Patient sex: M
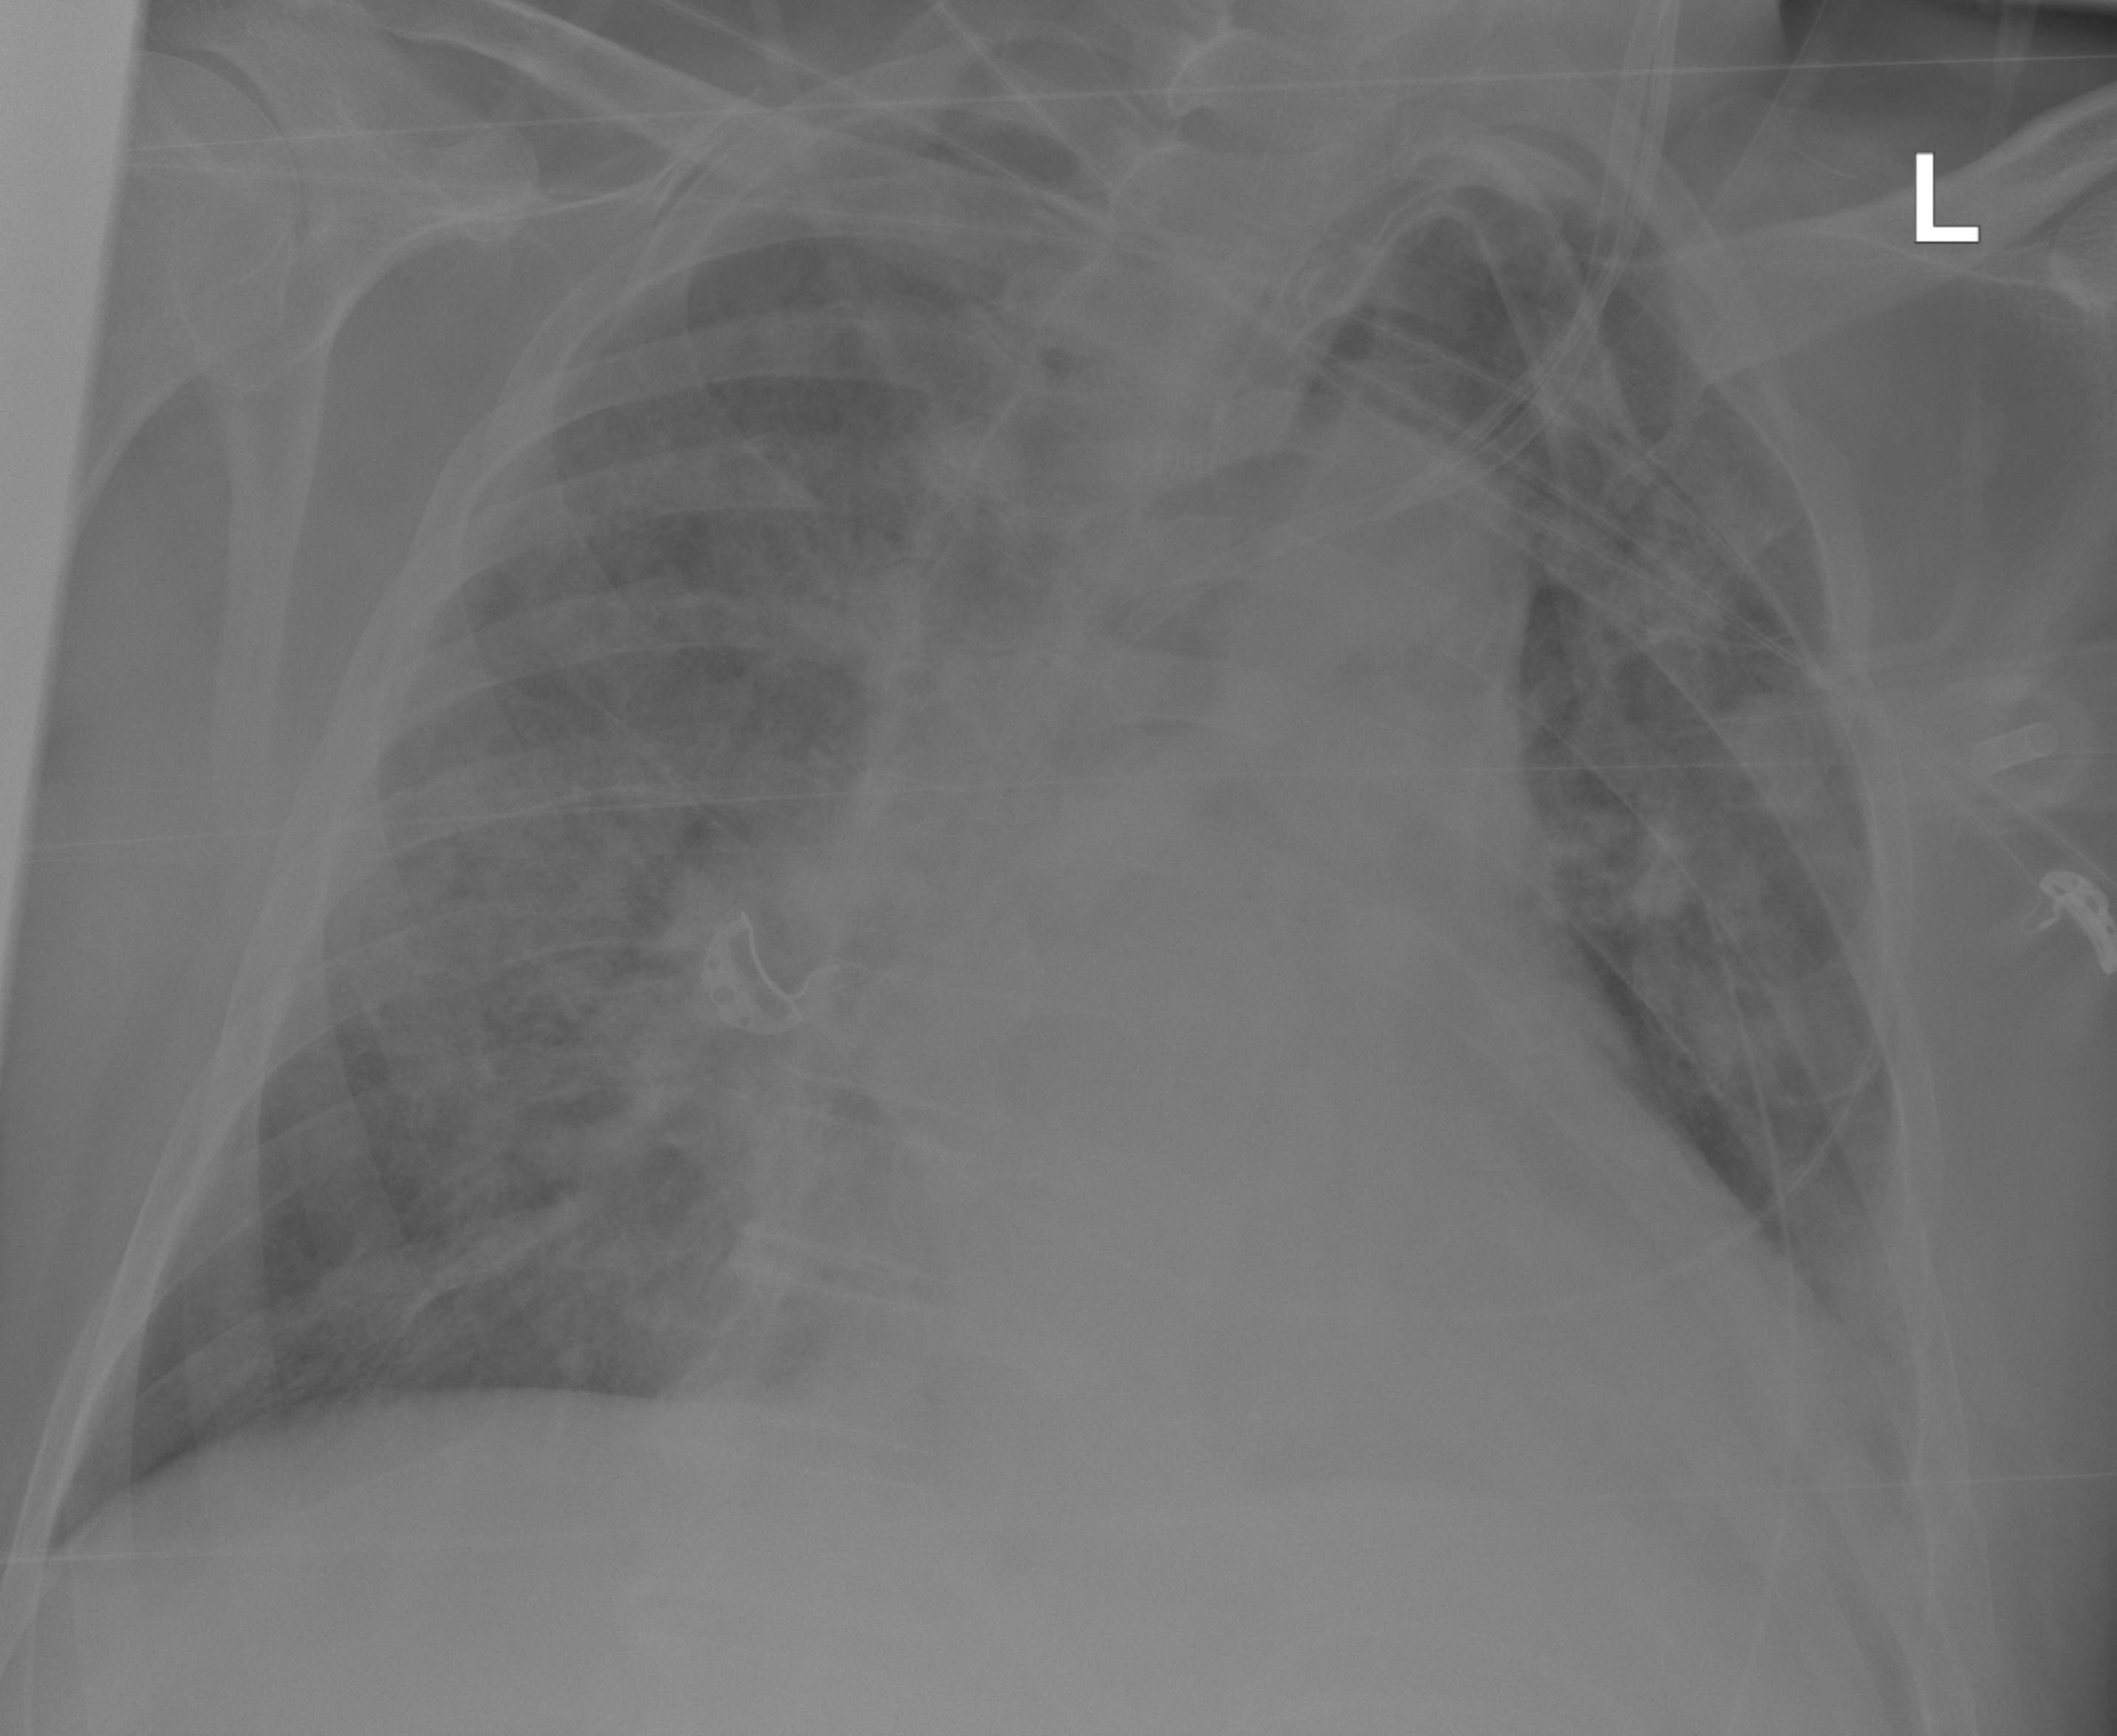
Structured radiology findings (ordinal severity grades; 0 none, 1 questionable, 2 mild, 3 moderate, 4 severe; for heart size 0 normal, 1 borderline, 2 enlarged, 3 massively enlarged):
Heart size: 2
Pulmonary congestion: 0
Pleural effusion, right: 0
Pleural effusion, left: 0
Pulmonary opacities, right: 3
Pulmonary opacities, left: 3
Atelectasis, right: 2
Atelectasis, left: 2